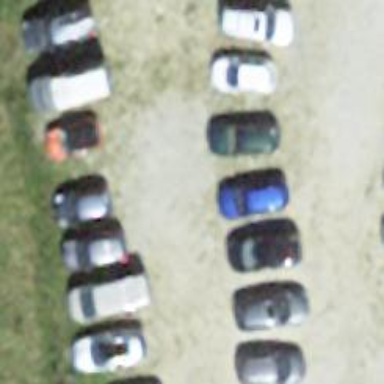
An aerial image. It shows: Parking area.